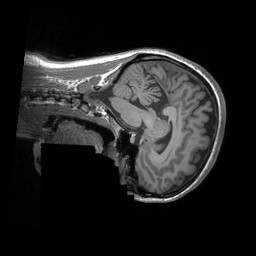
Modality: T1w
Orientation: sagittal
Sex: female
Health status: ill
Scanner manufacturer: siemens
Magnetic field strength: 3 T
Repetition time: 1.66 s
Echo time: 0.00254 s